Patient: sex M, age 58
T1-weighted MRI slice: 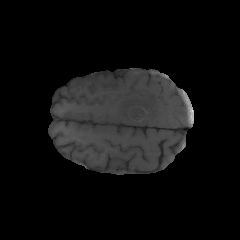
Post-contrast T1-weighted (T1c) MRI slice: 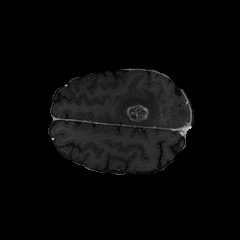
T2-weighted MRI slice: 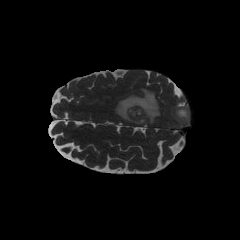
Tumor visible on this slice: yes
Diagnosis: Glioblastoma, IDH-wildtype
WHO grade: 4